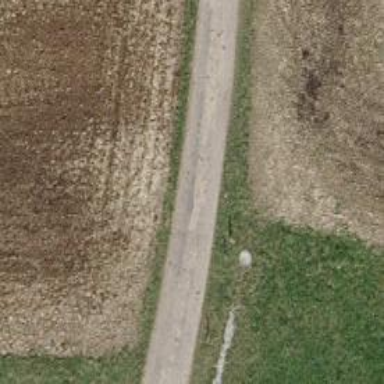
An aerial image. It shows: Well-maintained track road of grade 1.